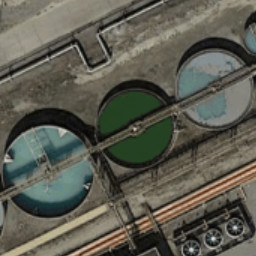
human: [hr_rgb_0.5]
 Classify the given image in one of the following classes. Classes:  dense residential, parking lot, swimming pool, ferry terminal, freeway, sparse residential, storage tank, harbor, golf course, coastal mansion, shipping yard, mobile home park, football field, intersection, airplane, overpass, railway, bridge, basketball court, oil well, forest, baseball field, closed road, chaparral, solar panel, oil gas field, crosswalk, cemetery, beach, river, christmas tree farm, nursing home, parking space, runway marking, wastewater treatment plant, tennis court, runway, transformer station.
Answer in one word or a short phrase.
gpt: wastewater treatment plant